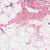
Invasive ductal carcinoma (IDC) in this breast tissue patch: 0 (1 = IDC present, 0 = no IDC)